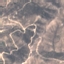
Land use / land cover: HerbaceousVegetation